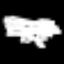
Label: chair